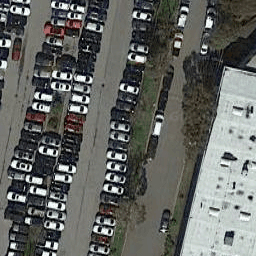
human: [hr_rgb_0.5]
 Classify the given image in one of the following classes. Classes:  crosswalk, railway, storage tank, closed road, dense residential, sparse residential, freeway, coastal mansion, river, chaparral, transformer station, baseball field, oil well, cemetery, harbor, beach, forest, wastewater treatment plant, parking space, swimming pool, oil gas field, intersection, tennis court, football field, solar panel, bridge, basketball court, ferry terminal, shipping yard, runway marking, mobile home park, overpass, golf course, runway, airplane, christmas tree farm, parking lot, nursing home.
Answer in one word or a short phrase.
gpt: parking lot